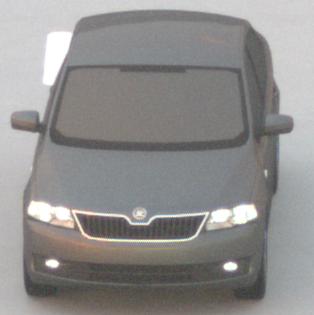
Make: Skoda
Model: Rapid
Detailed model: Rapid 1.2 Active Limousine
Model produced from: 2012/10
Model produced until: 2015/04
Doors: 5
Color: gray
Road condition: dry road
Daytime: sunrise or sunset
Contrast: medium contrast